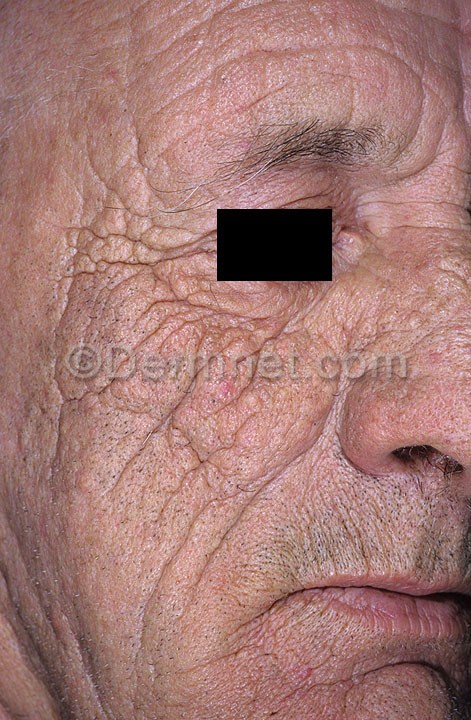
Disease: Light Diseases and Disorders of Pigmentation